Question: I have an ASPxGridView on my page which has a few columns of data. Basically what I want to do is to add a tooltip (which I have as a user control) to each of the column headers. I don't think that it is possible to do this in the markup as I don't want to loose any of the functionality already in the grid headers (e.g. filter, etc) so what I need to do is loop through the header cells somehow to add the control in dynamically.
I have tried using the 'OnHtmlRowPrepared' event but this does not fire for headers!
I want to achieve something like the following so the tooltip will show on hover (the tooltip is already implemented).

Any ideas?
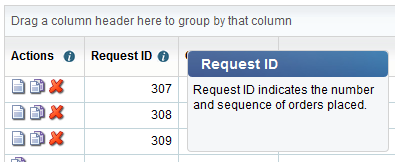
Answer: You can use the <URL> property to implement this.
Here are two samples on using this property:
1. Using header caption template in aspx
2. Using header caption template in code behind